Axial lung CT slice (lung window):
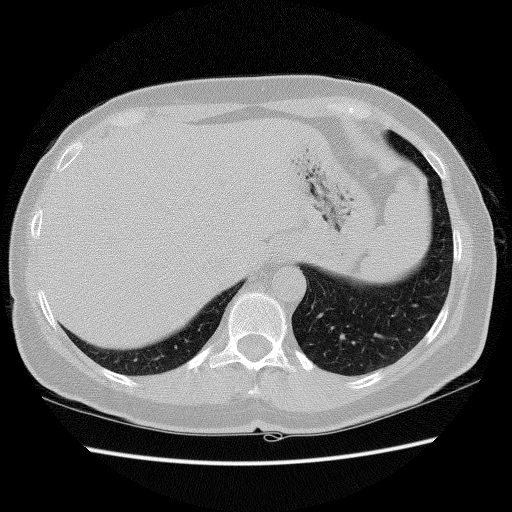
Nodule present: no